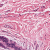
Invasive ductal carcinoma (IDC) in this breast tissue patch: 0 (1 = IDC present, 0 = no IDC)